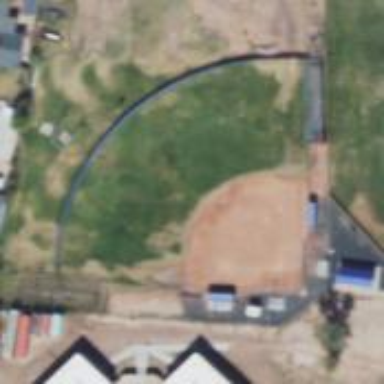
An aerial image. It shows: Softball pitch for leisure and sport activities.